Question: These next two statements produce screen below left:
'''
if(isChecked) sw.setText ("This switch is: On");
else sw.setText ("This switch is: Off");
'''
According to the text I'm looking at, these next two statements produce screen on left. But they produce screen below right:
'''
if(isChecked) sw.setTextOn ("This switch is: On");
else sw.setTextOff("This switch is: Off");
'''

The code:
'''
package com.dslomer64.checkbox;
import android.support.v7.app.ActionBarActivity;
import android.os.Bundle;
import android.view.Menu;
import android.view.MenuItem;
import android.widget.CheckBox;
import android.widget.CompoundButton;
import android.widget.Switch;
public class MainActivity extends ActionBarActivity{//} implements CompoundButton.OnCheckedChangeListener {
CheckBox cb;
Switch sw;
@Override
protected void onCreate(Bundle savedInstanceState) {
super.onCreate(savedInstanceState);
setContentView(R.layout.main);
cb = (CheckBox)findViewById(R.id.check);
cb.setOnCheckedChangeListener(new CompoundButton.OnCheckedChangeListener() {
@Override
public void onCheckedChanged(CompoundButton buttonView, boolean isChecked) {
if(isChecked)
cb.setText("checked");
else
cb.setText("Unchecked");
}
});
sw = (Switch)findViewById(R.id.swish);
sw.setOnCheckedChangeListener(new CompoundButton.OnCheckedChangeListener() {
@Override
public void onCheckedChanged(CompoundButton buttonView, boolean isChecked) {
if(isChecked)
sw.setTextOn("This switch is: On"); ////////////
else
sw.setTextOff("This switch is: Off"); //////////
}
});
}
}
'''
The xml:
'''
<RelativeLayout xmlns:android="http://schemas.android.com/apk/res/android"
xmlns:tools="http://schemas.android.com/tools"
android:layout_width="match_parent"
android:layout_height="match_parent"
android:paddingLeft="@dimen/activity_horizontal_margin"
android:paddingRight="@dimen/activity_horizontal_margin"
android:paddingTop="@dimen/activity_vertical_margin"
android:paddingBottom="@dimen/activity_vertical_margin"
tools:context=".MainActivity" android:weightSum="1">
<Switch
android:layout_width="453dp"
android:layout_height="100dp"
android:id="@+id/swish"
android:layout_gravity="center_vertical"
android:layout_alignParentTop="true" android:layout_centerHorizontal="true"/>
<CheckBox
android:text="Unchecked"
android:layout_width="200dp"
android:layout_height="100dp"
android:id="@+id/check"
android:layout_centerVertical="true"
android:layout_alignParentLeft="true"
android:layout_alignParentStart="true"/>
</RelativeLayout>
'''
Is the book wrong about 'setTextOn' and 'setTextOff'? Do I have a problem in java code or xml?
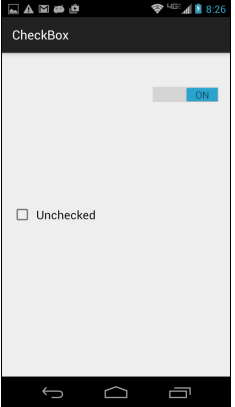
Answer: The 'setTextOn' and 'setTextOff' functions are to used to set the labels depending on the state of the 'Switch'.
The text "The switch is: On" is just the label of your Switch and does not
convey the state of your 'Switch'.
To achieve the result that you want, you need to call 'setShowText(true)':
'''
sw = (Switch)findViewById(R.id.swish);
sw.setShowText(true);
'''
or you can add it in your XML.
'''
<Switch
android:layout_width="453dp"
android:layout_height="100dp"
android:id="@+id/swish"
android:layout_gravity="center_vertical"
android:layout_alignParentTop="true"
android:showText="true"/>
'''